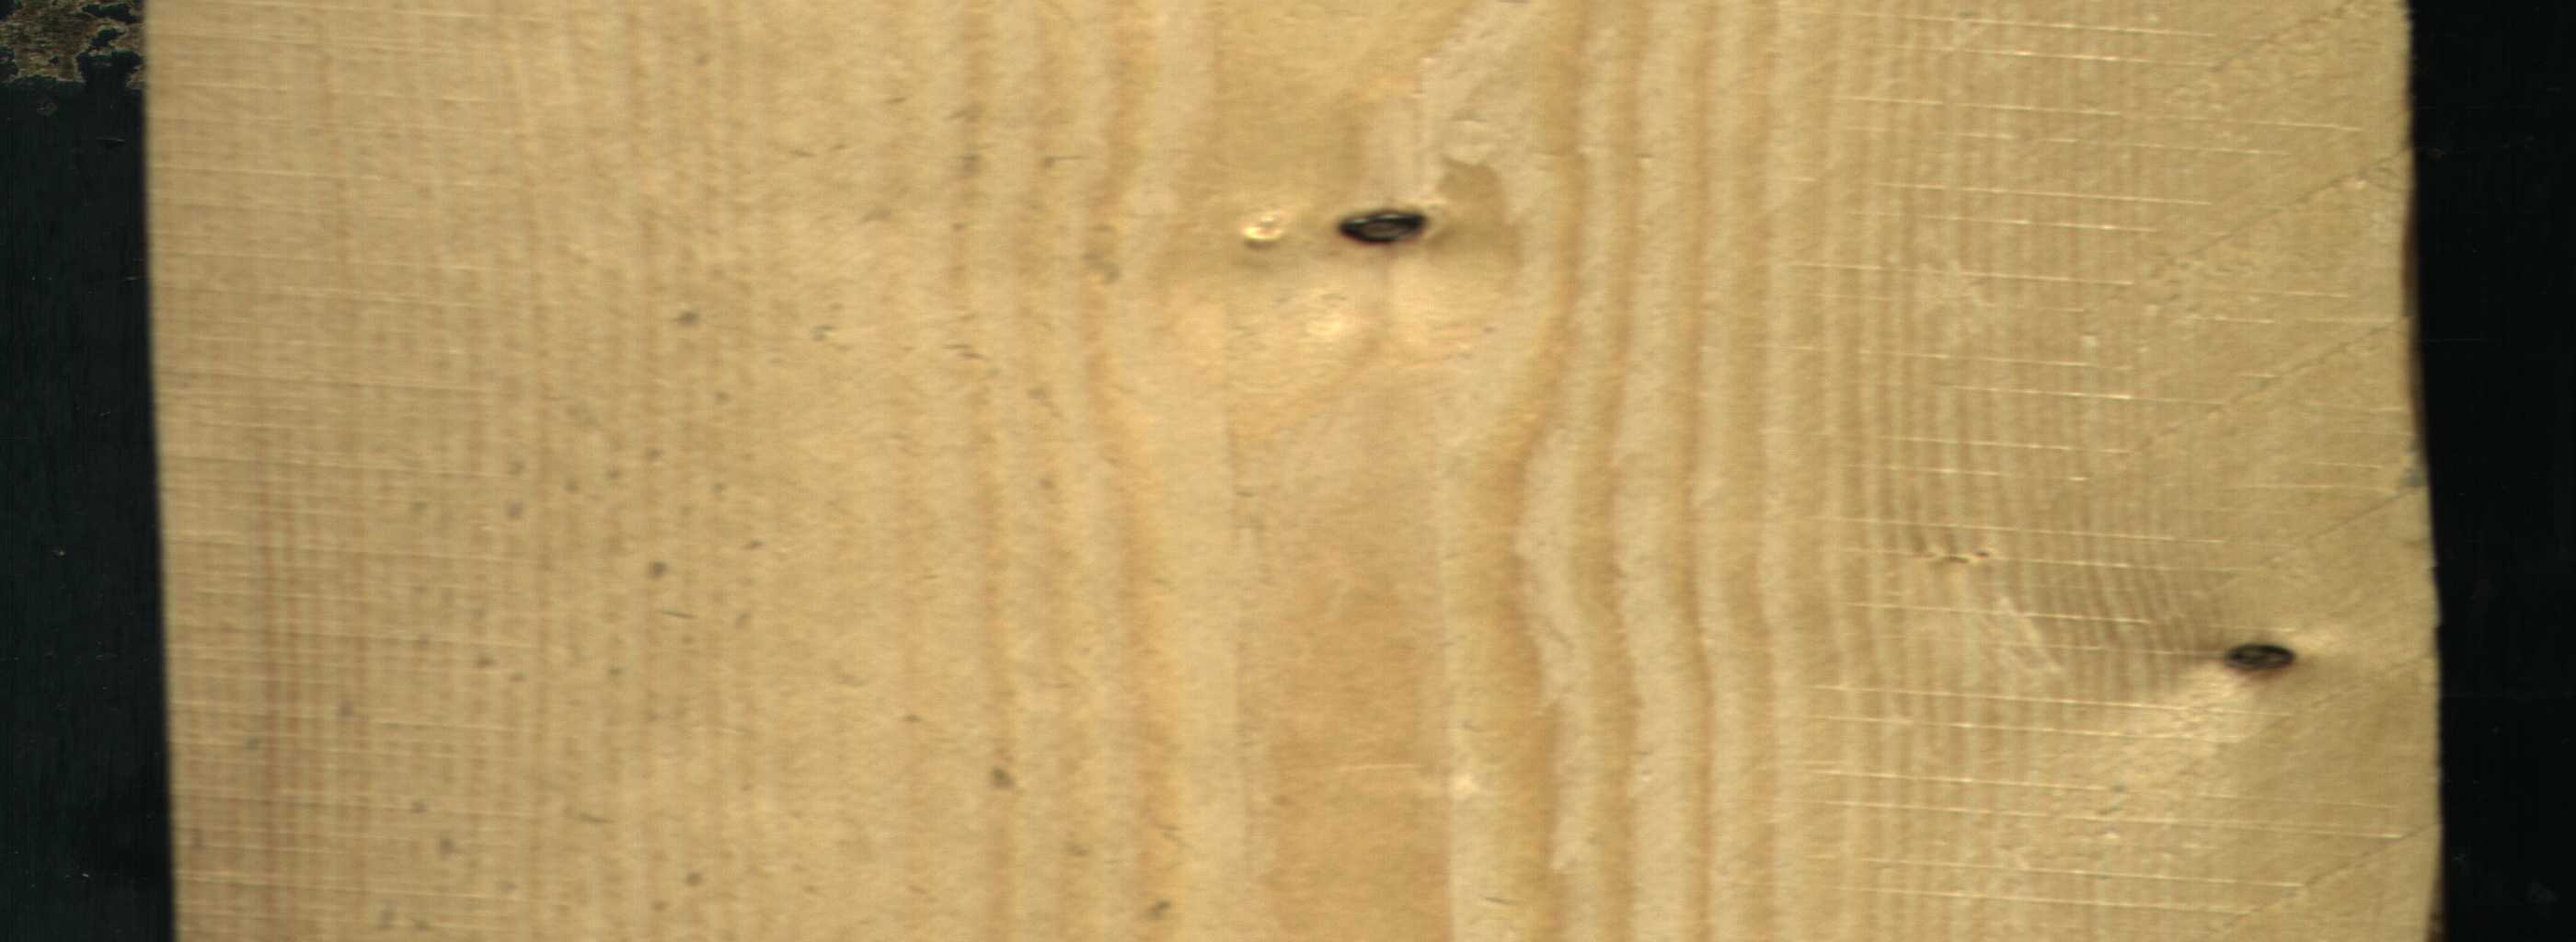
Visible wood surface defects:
Dead_Knot
Dead_Knot